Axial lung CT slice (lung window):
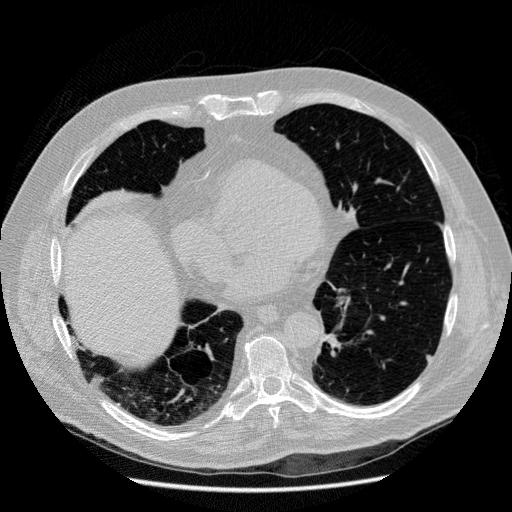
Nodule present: yes
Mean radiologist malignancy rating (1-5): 2